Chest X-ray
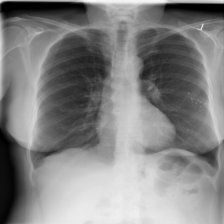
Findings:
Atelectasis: negative
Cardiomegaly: negative
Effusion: negative
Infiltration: negative
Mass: negative
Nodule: negative
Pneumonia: negative
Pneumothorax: negative
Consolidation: negative
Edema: negative
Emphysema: negative
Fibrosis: negative
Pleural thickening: negative
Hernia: negative